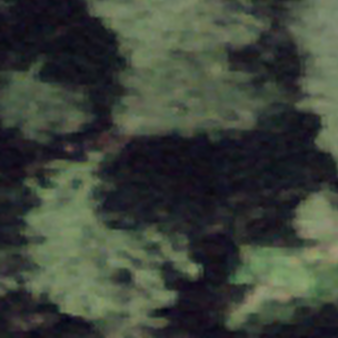
Label: other